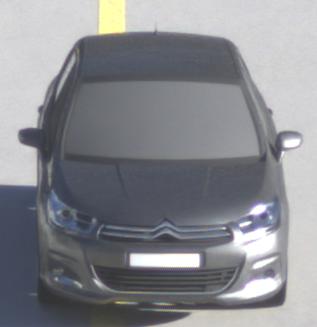
Make: Citroen
Model: C4 VTi 95
Detailed model: C4 (II)
Model produced from: 2012/08
Model produced until: 2013/06
Doors: 5
Color: gray
Road condition: dry road
Daytime: sunrise or sunset
Contrast: medium contrast